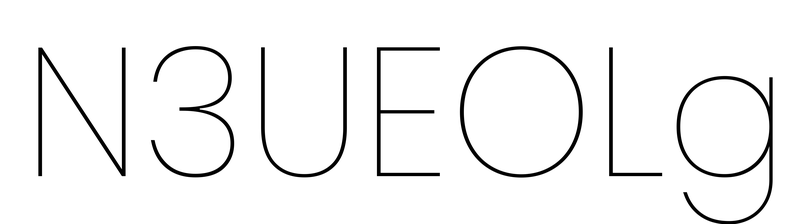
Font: Poppins-Thin